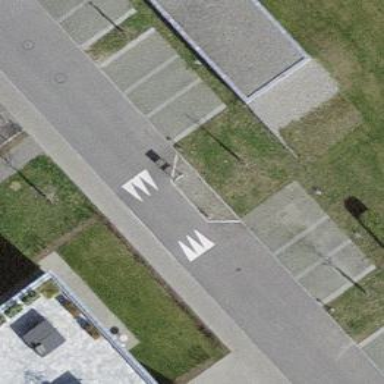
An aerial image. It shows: Traffic calming hump on the road.